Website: apple
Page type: customer-info-address
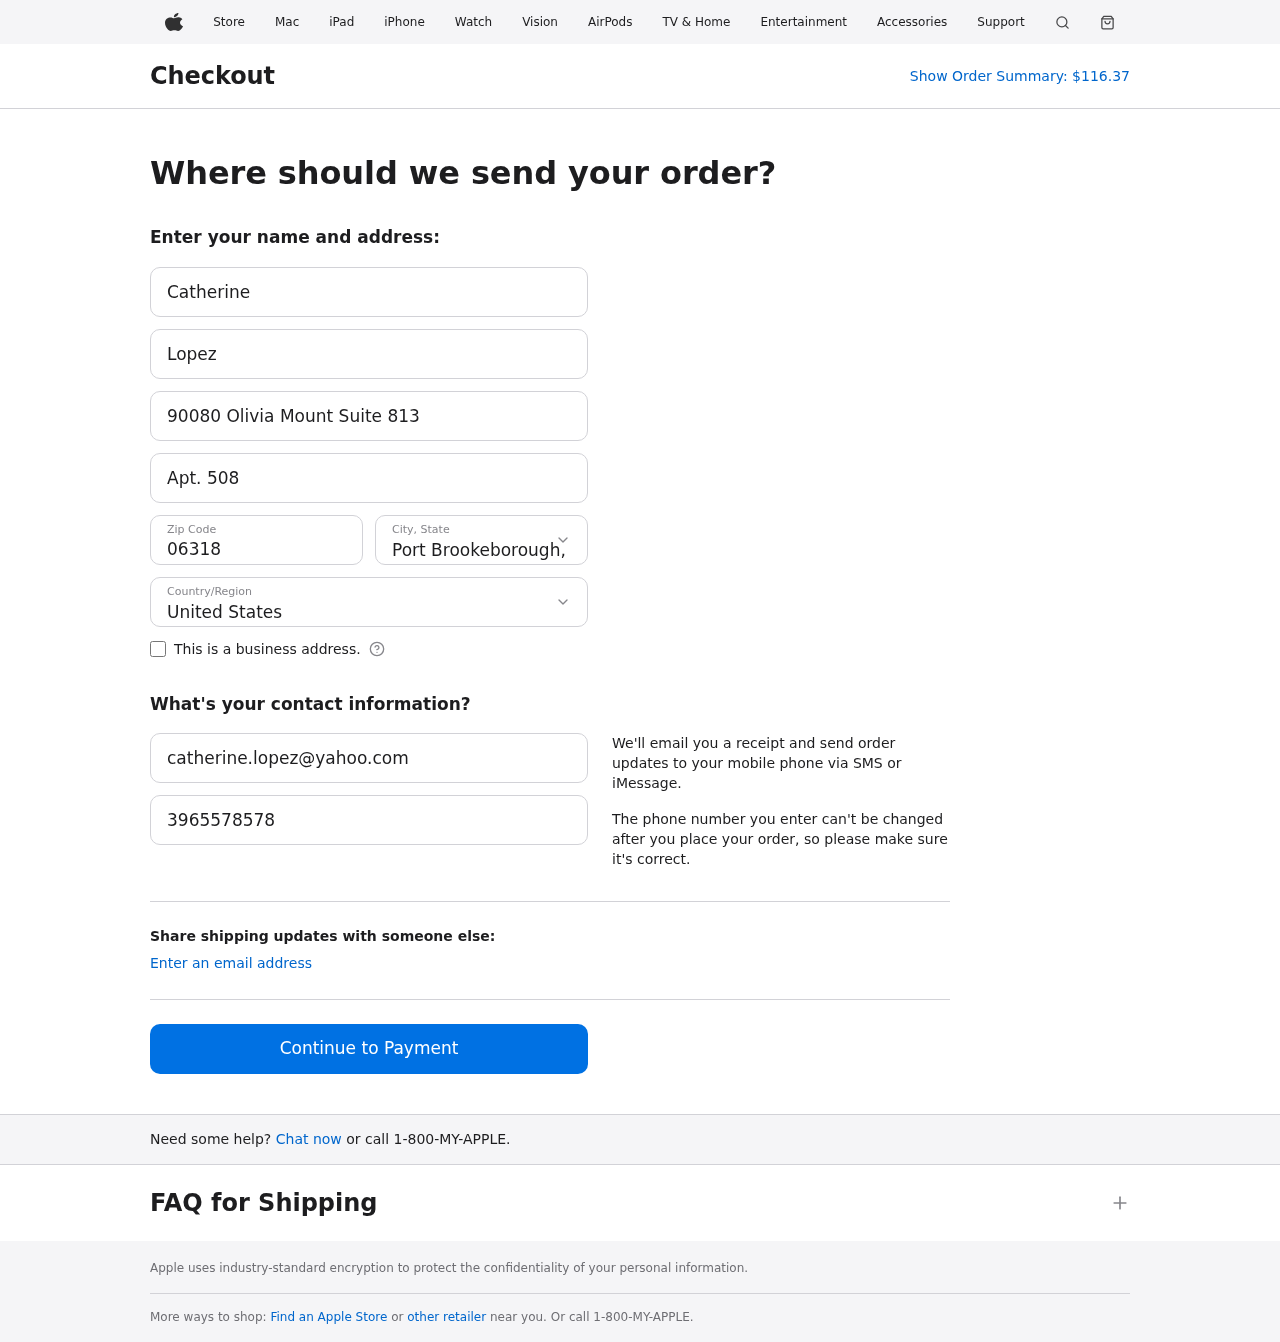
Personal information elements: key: PII_CITY_STATE
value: Port Brookeborough, MN
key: PII_COUNTRY
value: United States
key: PII_EMAIL
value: catherine.lopez@yahoo.com
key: PII_FIRSTNAME
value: Catherine
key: PII_LASTNAME
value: Lopez
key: PII_PHONE
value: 3965578578
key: PII_POSTCODE
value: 06318
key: PII_STREET
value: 90080 Olivia Mount Suite 813
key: PII_STREET2
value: Apt. 508
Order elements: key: ORDER_TOTAL
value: $116.37